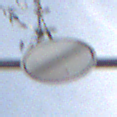
Verkehrszeichen: EndeSaemtlicherBegrenzungen
Umgebung: Outdoor, Nature
Tageszeit: Midday
Wetter: PartlyCloudy
Licht: Natural
Jahreszeit: NotSpecified
Kontrast: LowContrast